Question: I've changed the layout file in yii and now the problem with identifying the select2 function.

I've checked the source code - seems identical in both cases. In both of them the select2.js is present: '<script type="text/javascript" src="/app3/assets/b92019fc/select2.js"></script>'
## Source code of one where the problem appears:
'''
<head>
<meta charset="utf-8">
<meta http-equiv="X-UA-Compatible" content="IE=edge">
<meta name="viewport" content="width=device-width, initial-scale=1">
<link rel="shortcut icon" type="image/ico" href="/app2/img/favicon.ico">
some css files are here...
<script type="text/javascript" src="/app3/assets/df744518/jquery.js"></script>
<script type="text/javascript" src="/app3/assets/df744518/jquery.ba-bbq.js"></script>
<script type="text/javascript" src="/app3/assets/df744518/jui/js/jquery-ui.min.js"></script>
<script type="text/javascript" src="/app3/assets/df744518/jquery.yii.js"></script>
<script type="text/javascript" src="/app3/assets/b92019fc/select2.js"></script>
<title>tarex. Page3</title>
some css files are here...
<script src="js/jquery.js"></script>
<script src="js/bootstrap.js"></script>
<script type="text/javascript" src="assets/35648952/jquery.yii.js"></script>
<script type="text/javascript">
jQuery(function($) {
jQuery('body').on('change','#_lang',function(){jQuery.yii.submitForm(this,'',{});return false;});
jQuery('body').on('change','#Cityes_Name',function(){jQuery.yii.submitForm(this,'',{});return false;});
});
</script>
<script language='javascript'>
var RoleId=1;
var UserName='admin';
var UserId='36';
var OrganizationId='7';
var Language='ru';
//console.log('Language '+Language);</script>
</head>
'''
## The source code where there is no problem:
'''
<head>
<meta http-equiv="Content-Type" content="text/html; charset=utf-8"/>
<meta name="language" content="en" />
<link rel="shortcut icon" type="image/ico" href="/app2/img/favicon.ico">
<script language='javascript'>
var RoleId=1;
var UserName='admin';
var UserId='36';
var OrganizationId='7';
var Language='ru';
//console.log('Language '+Language);</script>
<!-- blueprint CSS framework -->
some css files are here...
<script type="text/javascript" src="/app3/assets/df744518/jquery.js"></script>
<script type="text/javascript" src="/app3/assets/df744518/jquery.ba-bbq.js"></script>
<script type="text/javascript" src="/app3/assets/df744518/jquery.yii.js"></script>
<script type="text/javascript" src="/app3/assets/b92019fc/select2.js"></script>
<title>Glavnoe meniu</title>
</head>
'''
What might be the problem in?
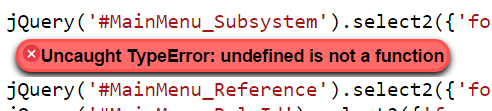
Answer: You are applying jQuery few times. Load jQuery only once with 'Yii::app()->clientScript->registerCoreScript('jQuery')'